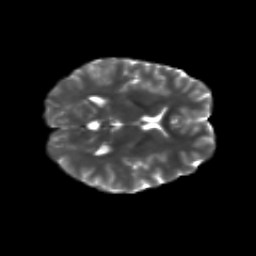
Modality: T2w
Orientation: axial
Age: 27
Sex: female
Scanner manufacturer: siemens
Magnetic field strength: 3 T
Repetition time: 8.8 s
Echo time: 0.085 s